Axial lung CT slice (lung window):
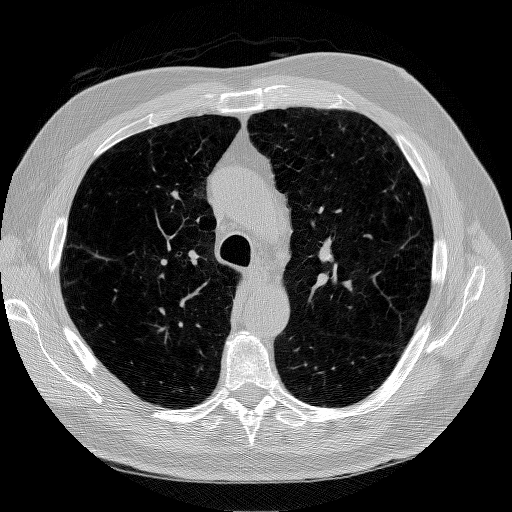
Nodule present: no